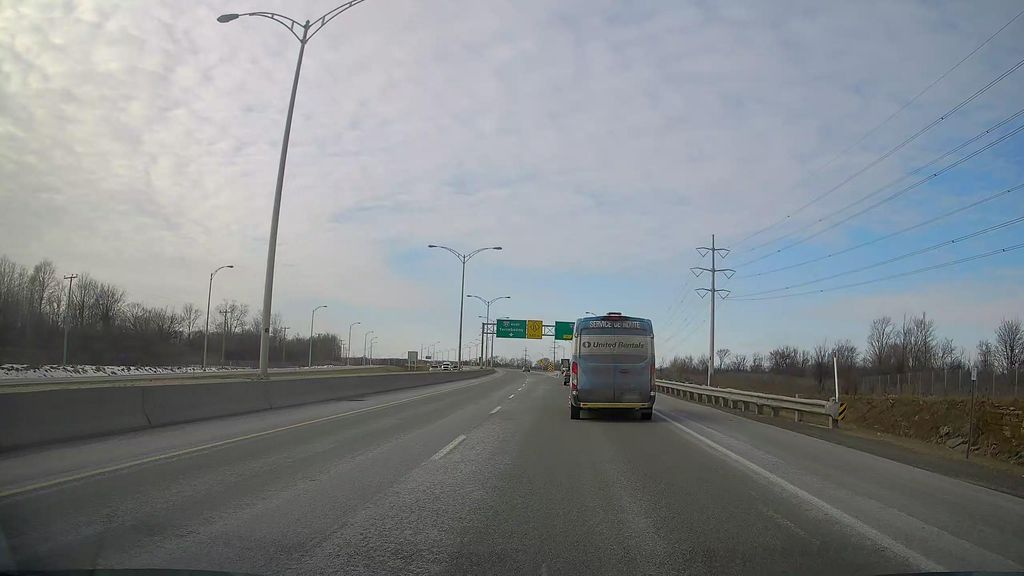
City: montreal